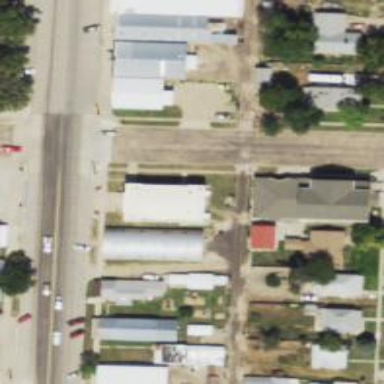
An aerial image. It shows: Alley classified as service road.